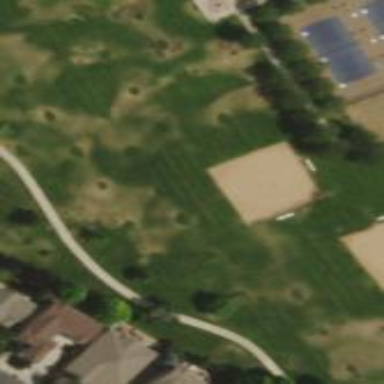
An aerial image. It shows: Baseball pitch for leisure land activities.